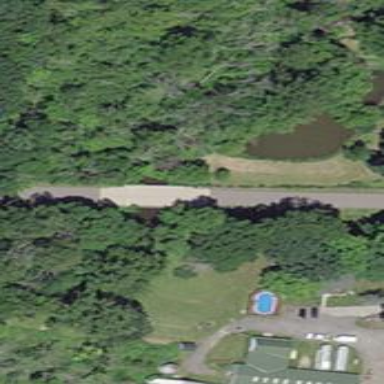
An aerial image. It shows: Residential road with bridge.